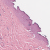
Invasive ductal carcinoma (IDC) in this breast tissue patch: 0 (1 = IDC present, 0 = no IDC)